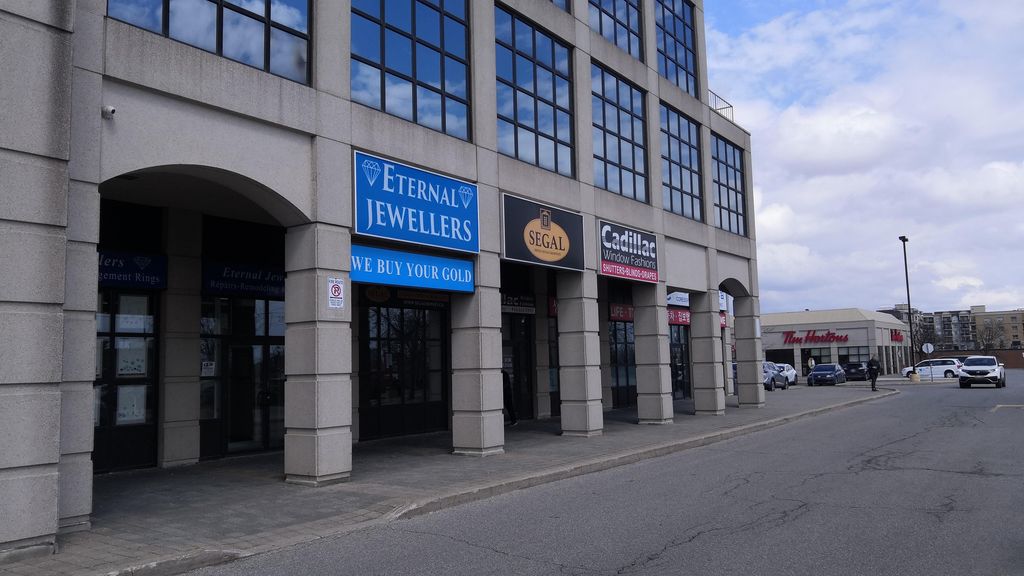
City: toronto